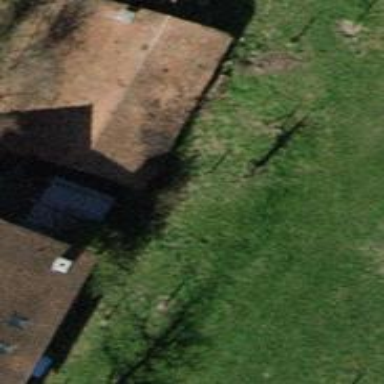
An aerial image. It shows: Shed building.